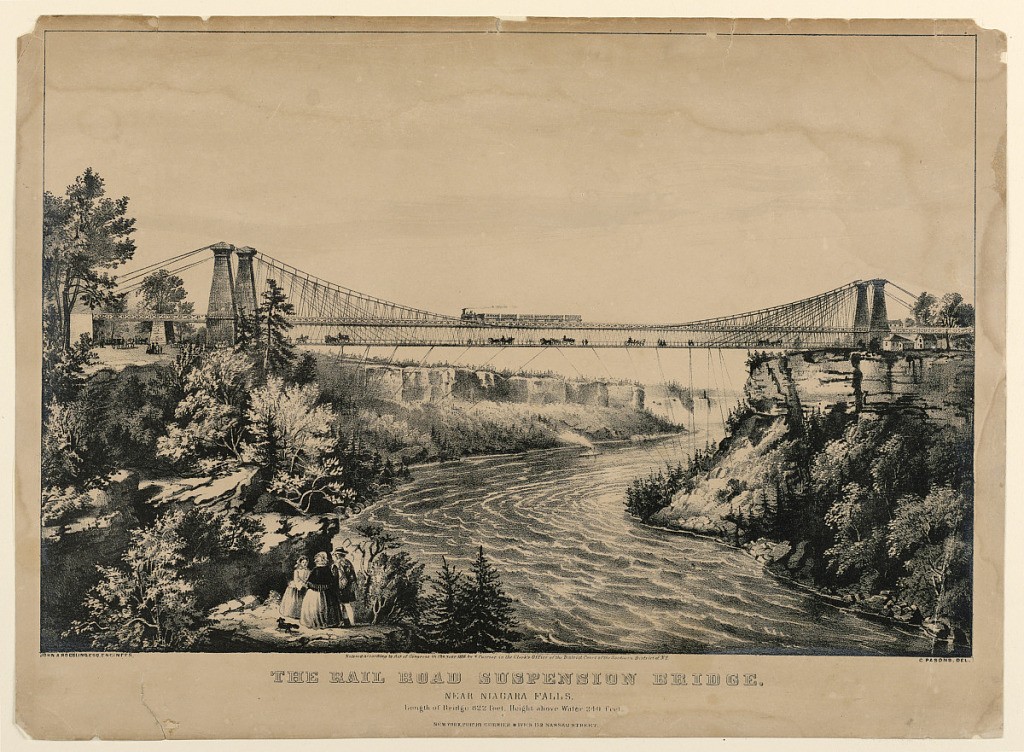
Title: Rail Road Suspension Bridge near Niagara Falls
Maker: C. Parsons
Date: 1856
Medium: Engraving on paper
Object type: Print
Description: The bridge in the middleground between the American and Canadian banks of the Niagara River.  The two levels of the bridge are indicated, a train appears on upper level with carriages on the lower level.  The Falls are in the background.